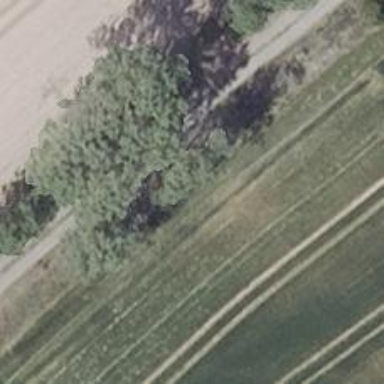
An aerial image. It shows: Deciduous tree with broadleaved leaves.